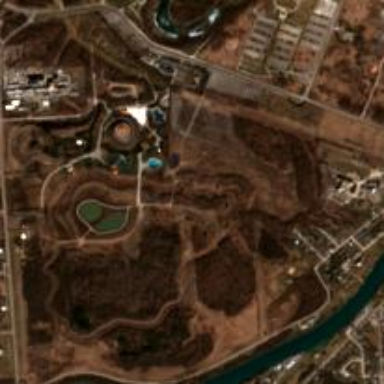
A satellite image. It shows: Theme park.